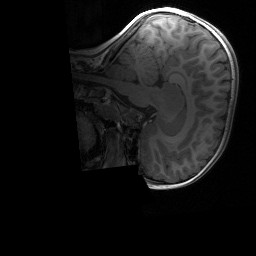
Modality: T1w
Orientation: sagittal
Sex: female
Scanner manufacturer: siemens
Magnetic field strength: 3 T
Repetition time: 1.9 s
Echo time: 0.00243 s